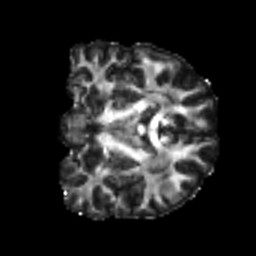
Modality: FA
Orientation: coronal
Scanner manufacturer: siemens
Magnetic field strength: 3 T
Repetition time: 4 s
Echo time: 0.0594 s